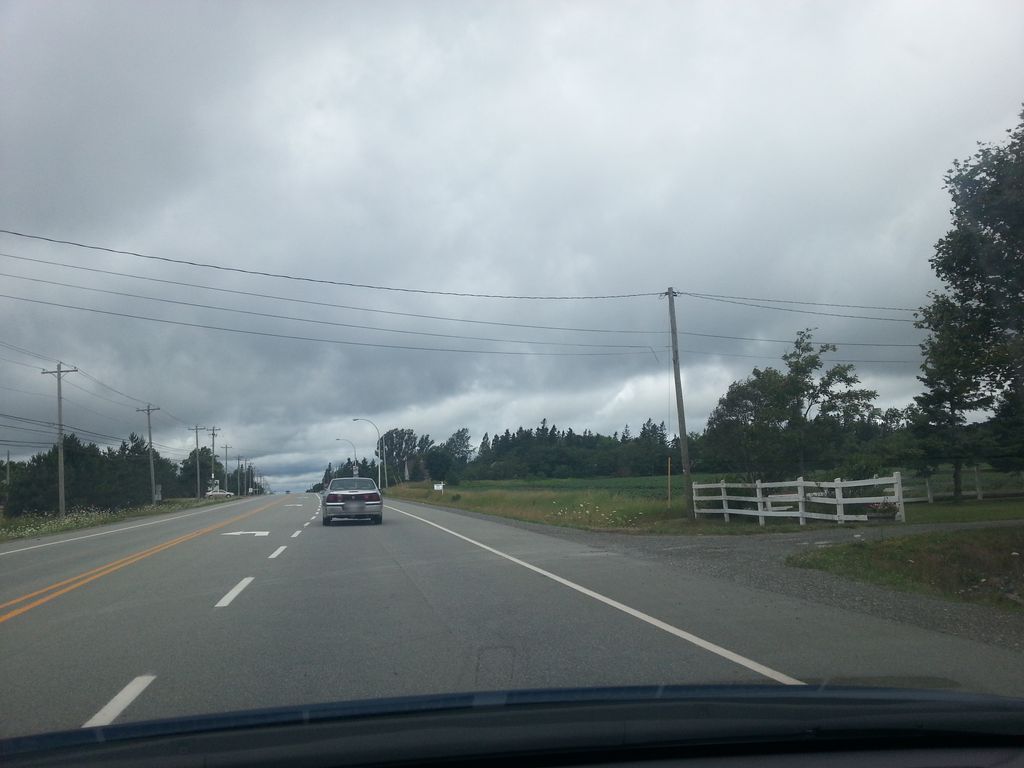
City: charlottetown